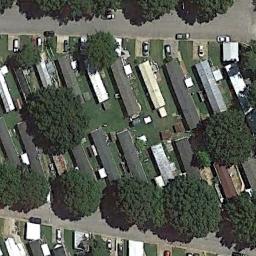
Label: mobile_home_park